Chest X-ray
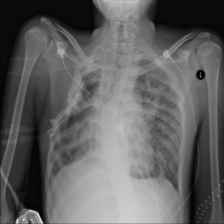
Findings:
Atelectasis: negative
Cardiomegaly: negative
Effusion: negative
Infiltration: negative
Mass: negative
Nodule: negative
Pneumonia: positive
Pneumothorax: negative
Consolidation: negative
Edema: negative
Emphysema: negative
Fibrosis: negative
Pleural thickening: negative
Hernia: negative